Question: I am trying to make the JTable adjust its size automatically as I resize the window containing the JTable.
As the Example below:
<URL>
The JTable will adjust its width, also it has a scroll bar on the right if the height is too small to display all.
This one is the JFrame, I use separate class extends JPanel:
'''
public class GUIFrame
{
public static void main(String[] args)
{
//Setting up JFrame's basic properties
JFrame mainFrame = new JFrame("Muney Manager");
mainFrame.setDefaultCloseOperation(JFrame.EXIT_ON_CLOSE);
//Setting up panels:
JPanel mPanel = new JPanel();
mPanel.setLayout(new BoxLayout(mPanel,BoxLayout.PAGE_AXIS));
TablePanel tPanel = new TablePanel();
ToolBar buttonPanel = new ToolBar(tPanel);
mPanel.add(buttonPanel);
mPanel.add(tPanel);
//Setting up Panels and Frame to be displayed :3
mainFrame.getContentPane().add(mPanel);
mainFrame.pack();
mainFrame.setVisible(true);
}
'''
This is the one containing the JTable:
'''
public class TablePanel extends JPanel
{
//DefaultTableModel is needed for adding new rows
private JTable table;
private DefaultTableModel tmodel;
private JScrollPane scrollPane;
//Table's column name
private String[] columnNames = {"Date",
"Category",
"Details",
"Add/Subtract",
"Total"};
Object[][] data = {
{20140925, "Grocery", "Supermarket", -5.23,600.00},
{20141013,"Car Maintenance", "Changing Tires", -200.00, 400.00}
};
public TablePanel()
{
//Initializing tmodel and putting it into table
//It's needed for "adding rows" method
tmodel = new DefaultTableModel(data, columnNames);
table = new JTable();
table.setModel(tmodel);
//Setting up JScrollPane, table Headder
//and make scrollPane visible
table.setFillsViewportHeight(true);
add(new JScrollPane(table));
}
'''
For some reason, I can't get it work, what's wrong with my code?
The JTable width doesn't resize, also I can't seem to get a Scroll Bar on the right

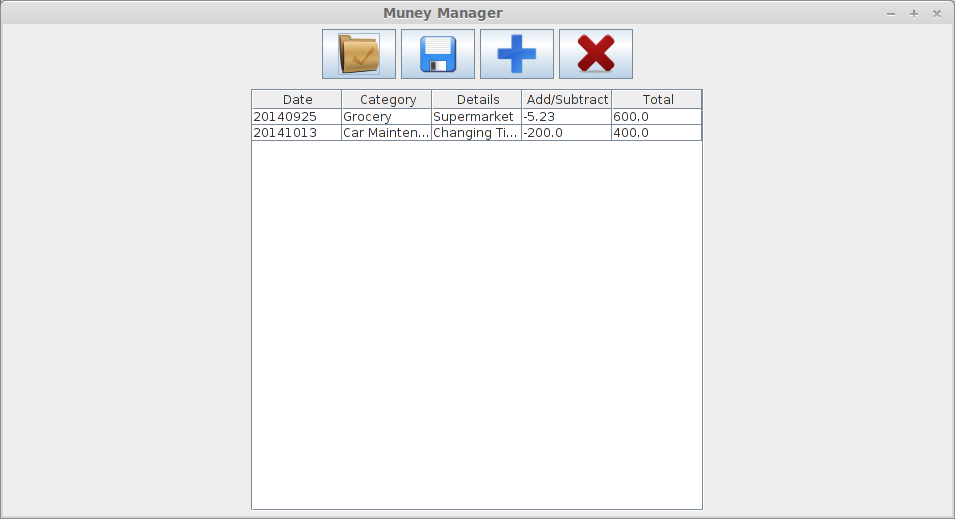
Answer: Consider using a 'BorderLayout' instead...
'''
public static void main(String[] args) {
EventQueue.invokeLater(new Runnable() {
@Override
public void run() {
JFrame mainFrame = new JFrame("Muney Manager");
mainFrame.setDefaultCloseOperation(JFrame.EXIT_ON_CLOSE);
//Setting up panels:
JPanel mPanel = new JPanel();
mPanel.setLayout(new BorderLayout());
TablePanel tPanel = new TablePanel();
ToolBar buttonPanel = new ToolBar(tPanel);
mPanel.add(buttonPanel, BorderLayout.NORTH);
mPanel.add(tPanel);
//Setting up Panels and Frame to be displayed :3
mainFrame.getContentPane().add(mPanel);
mainFrame.pack();
mainFrame.setVisible(true);
}
});
}
'''
Or if you want more control, maybe even a 'GridBagLayout'
'JPanel' by default uses a 'FlowLayout', try changing the 'TablePanel' to use a 'BorderLayout' as well...
'''
public TablePanel()
{
setLayout(new BorderLayout());
//Initializing tmodel and putting it into table
//It's needed for "adding rows" method
tmodel = new DefaultTableModel(data, columnNames);
table = new JTable();
table.setModel(tmodel);
//Setting up JScrollPane, table Headder
//and make scrollPane visible
table.setFillsViewportHeight(true);
add(new JScrollPane(table));
}
'''